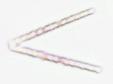
Label: Thalassionema